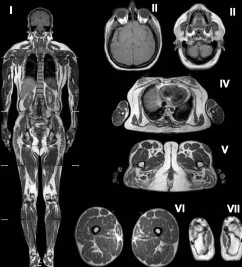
Comparison of fat distribution. The whole-body MRI confirms generalized fat loss in the patient who had a homozygous pathogenic variant in the LMNA gene. Adipose tissue is well preserved around mons pubis and external genital region similar to heterozygous LMNA R582H patient and typical FPLD2 patients while fat tissue loss is noted in a generalized pattern in the scalp, mammary gland, abdomen visceral/subcutaneous, and extremities. Fluid like signal is detected in the bone marrow. Supraclavicular subcutaneous fat was preserved, but the amount of fat was significantly decreased in contrast to heterozygous LMNA R582H and typical FLPD2. The liver was steatotic and diffusely enlarged. Fat loss is partial in heterozygous LMNA p. R582H carrier (Fig. 2b) affecting the limbs, abdomen, breasts and the lower part of the body which is similar to typical FPLD2, although more subcutaneous fat was observed in the upper part of the trunk, over the shoulders, and head and neck (Fig. 2b and d). Retroorbital fat is preserved in all patients. . Fat distribution in a 30-year-old female with typical FPLD2 caused by heterozygous LMNA pathogenic variant p.
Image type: radiology (mri)